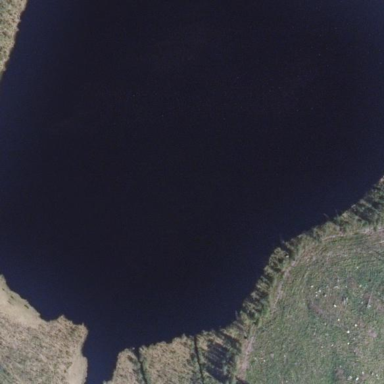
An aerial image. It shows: Serene lake surrounded by nature.